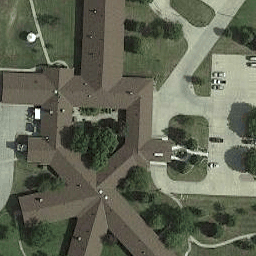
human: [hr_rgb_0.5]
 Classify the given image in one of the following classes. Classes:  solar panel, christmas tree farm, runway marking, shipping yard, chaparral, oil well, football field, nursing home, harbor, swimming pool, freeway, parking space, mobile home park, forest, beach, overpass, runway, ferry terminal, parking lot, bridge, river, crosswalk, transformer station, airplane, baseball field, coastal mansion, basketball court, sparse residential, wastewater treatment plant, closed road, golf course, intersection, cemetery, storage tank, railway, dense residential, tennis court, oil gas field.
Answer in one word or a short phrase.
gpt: nursing home